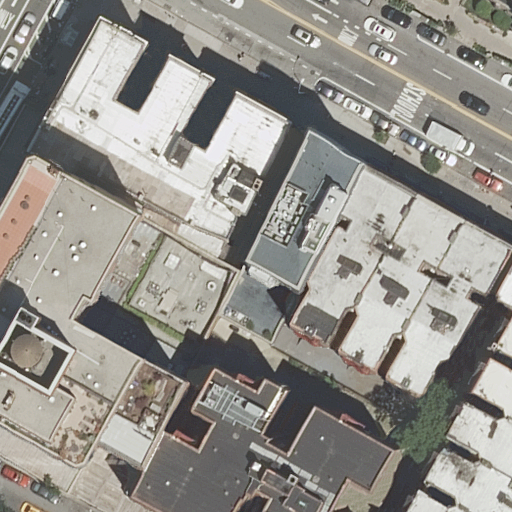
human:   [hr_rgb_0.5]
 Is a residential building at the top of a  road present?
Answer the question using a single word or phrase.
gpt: yes

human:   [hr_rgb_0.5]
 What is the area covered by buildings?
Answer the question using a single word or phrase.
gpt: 4091m2

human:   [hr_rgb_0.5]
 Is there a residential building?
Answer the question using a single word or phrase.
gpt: yes

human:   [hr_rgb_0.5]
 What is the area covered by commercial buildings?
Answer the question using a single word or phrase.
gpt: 0m2

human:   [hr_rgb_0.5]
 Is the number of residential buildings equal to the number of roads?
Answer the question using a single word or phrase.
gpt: no

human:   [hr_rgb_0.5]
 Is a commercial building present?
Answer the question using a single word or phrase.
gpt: no

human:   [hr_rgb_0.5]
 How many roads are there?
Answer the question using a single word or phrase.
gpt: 4

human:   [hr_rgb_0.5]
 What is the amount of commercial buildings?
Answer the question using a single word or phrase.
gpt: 0

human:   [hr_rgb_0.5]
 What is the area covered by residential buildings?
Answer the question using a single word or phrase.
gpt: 4088m2

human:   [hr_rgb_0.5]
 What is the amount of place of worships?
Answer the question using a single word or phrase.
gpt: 1

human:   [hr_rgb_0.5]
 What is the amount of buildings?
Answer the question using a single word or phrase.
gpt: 14

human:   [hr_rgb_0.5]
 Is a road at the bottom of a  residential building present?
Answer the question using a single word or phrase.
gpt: yes

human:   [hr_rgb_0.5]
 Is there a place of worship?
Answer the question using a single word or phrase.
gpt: yes

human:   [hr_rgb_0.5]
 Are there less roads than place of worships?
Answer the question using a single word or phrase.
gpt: no

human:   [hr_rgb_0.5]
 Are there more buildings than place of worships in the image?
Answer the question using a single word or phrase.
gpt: yes

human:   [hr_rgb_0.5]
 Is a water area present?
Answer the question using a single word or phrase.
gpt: no

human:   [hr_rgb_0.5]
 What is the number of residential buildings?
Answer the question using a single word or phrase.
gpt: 13

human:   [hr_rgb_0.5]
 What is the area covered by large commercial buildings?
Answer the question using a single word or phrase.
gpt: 0m2

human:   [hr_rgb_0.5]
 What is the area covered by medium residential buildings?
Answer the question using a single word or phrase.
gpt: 2062m2

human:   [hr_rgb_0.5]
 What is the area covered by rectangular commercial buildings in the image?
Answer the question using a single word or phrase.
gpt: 0m2

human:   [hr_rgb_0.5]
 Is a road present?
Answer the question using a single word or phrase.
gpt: yes

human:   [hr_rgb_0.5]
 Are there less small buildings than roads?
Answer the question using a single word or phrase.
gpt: no

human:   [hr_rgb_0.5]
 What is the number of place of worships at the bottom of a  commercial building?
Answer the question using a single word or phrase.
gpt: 0

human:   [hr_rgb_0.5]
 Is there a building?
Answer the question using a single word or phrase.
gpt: yes

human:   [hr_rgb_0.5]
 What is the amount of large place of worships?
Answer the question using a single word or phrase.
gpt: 0

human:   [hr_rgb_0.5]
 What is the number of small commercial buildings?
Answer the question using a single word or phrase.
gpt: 0

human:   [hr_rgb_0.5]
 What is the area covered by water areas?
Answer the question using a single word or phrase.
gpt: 0m2

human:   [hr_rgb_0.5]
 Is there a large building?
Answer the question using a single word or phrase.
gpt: yes

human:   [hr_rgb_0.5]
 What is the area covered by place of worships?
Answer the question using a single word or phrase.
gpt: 3m2

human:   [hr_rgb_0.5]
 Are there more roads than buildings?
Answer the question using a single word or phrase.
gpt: no

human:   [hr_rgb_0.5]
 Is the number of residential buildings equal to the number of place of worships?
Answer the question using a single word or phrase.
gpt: no

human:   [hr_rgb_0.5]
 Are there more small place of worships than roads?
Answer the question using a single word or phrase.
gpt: no

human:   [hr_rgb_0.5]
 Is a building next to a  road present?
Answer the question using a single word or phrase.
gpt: yes

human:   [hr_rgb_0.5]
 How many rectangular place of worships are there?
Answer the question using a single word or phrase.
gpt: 1

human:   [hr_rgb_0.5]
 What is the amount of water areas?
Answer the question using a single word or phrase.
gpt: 0

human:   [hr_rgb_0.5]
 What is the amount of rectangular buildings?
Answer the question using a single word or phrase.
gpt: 6

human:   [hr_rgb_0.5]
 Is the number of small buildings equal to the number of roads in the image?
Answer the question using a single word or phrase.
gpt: no

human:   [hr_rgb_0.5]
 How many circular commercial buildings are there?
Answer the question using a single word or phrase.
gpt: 0

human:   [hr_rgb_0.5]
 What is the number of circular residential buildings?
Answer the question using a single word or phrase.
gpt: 0

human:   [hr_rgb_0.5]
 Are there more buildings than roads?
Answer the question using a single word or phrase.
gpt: yes

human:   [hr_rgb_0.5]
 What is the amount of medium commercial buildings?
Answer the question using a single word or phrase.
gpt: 0

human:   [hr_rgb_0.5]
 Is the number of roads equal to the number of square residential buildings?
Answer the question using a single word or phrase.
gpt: no

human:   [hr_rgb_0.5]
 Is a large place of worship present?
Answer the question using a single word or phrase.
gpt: no

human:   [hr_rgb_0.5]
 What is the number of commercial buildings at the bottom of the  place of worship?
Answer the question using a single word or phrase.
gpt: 0

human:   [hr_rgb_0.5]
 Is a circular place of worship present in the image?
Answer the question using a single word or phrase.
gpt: no

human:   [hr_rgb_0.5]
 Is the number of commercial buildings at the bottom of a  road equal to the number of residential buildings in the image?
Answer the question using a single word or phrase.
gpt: no

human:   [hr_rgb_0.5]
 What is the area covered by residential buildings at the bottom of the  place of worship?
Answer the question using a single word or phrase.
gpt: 4088m2

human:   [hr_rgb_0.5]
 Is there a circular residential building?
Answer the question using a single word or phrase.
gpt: no

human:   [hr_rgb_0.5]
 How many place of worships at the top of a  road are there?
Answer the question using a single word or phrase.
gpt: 1

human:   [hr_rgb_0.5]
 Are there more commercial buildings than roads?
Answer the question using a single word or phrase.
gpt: no

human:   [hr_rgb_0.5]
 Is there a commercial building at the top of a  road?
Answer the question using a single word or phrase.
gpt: no

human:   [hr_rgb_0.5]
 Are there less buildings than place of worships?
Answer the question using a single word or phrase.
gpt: no

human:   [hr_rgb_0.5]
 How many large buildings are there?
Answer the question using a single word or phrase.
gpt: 2

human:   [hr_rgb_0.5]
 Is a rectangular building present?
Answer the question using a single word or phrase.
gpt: yes

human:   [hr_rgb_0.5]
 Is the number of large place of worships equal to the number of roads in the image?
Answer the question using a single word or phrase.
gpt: no

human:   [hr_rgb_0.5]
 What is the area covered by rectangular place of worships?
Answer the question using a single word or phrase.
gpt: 3m2

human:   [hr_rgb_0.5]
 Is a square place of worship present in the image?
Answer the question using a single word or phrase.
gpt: no

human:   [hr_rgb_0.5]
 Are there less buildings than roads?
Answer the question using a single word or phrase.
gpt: no

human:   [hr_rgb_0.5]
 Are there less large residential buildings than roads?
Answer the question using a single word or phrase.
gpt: yes

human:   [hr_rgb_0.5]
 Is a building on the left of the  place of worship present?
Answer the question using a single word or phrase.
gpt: yes

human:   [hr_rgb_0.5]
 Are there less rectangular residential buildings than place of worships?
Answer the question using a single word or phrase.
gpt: no

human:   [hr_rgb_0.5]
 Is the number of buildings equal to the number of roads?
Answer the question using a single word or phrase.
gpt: no

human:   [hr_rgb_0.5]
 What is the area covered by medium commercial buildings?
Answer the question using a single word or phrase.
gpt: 0m2

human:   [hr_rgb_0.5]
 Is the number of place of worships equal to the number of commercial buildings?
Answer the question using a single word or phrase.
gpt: no